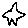
Label: star